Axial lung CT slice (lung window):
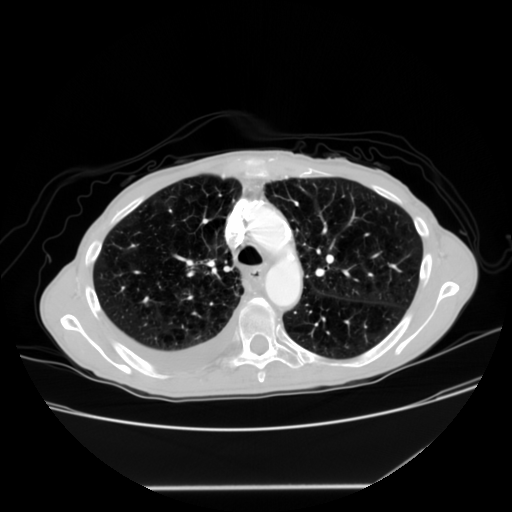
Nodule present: no